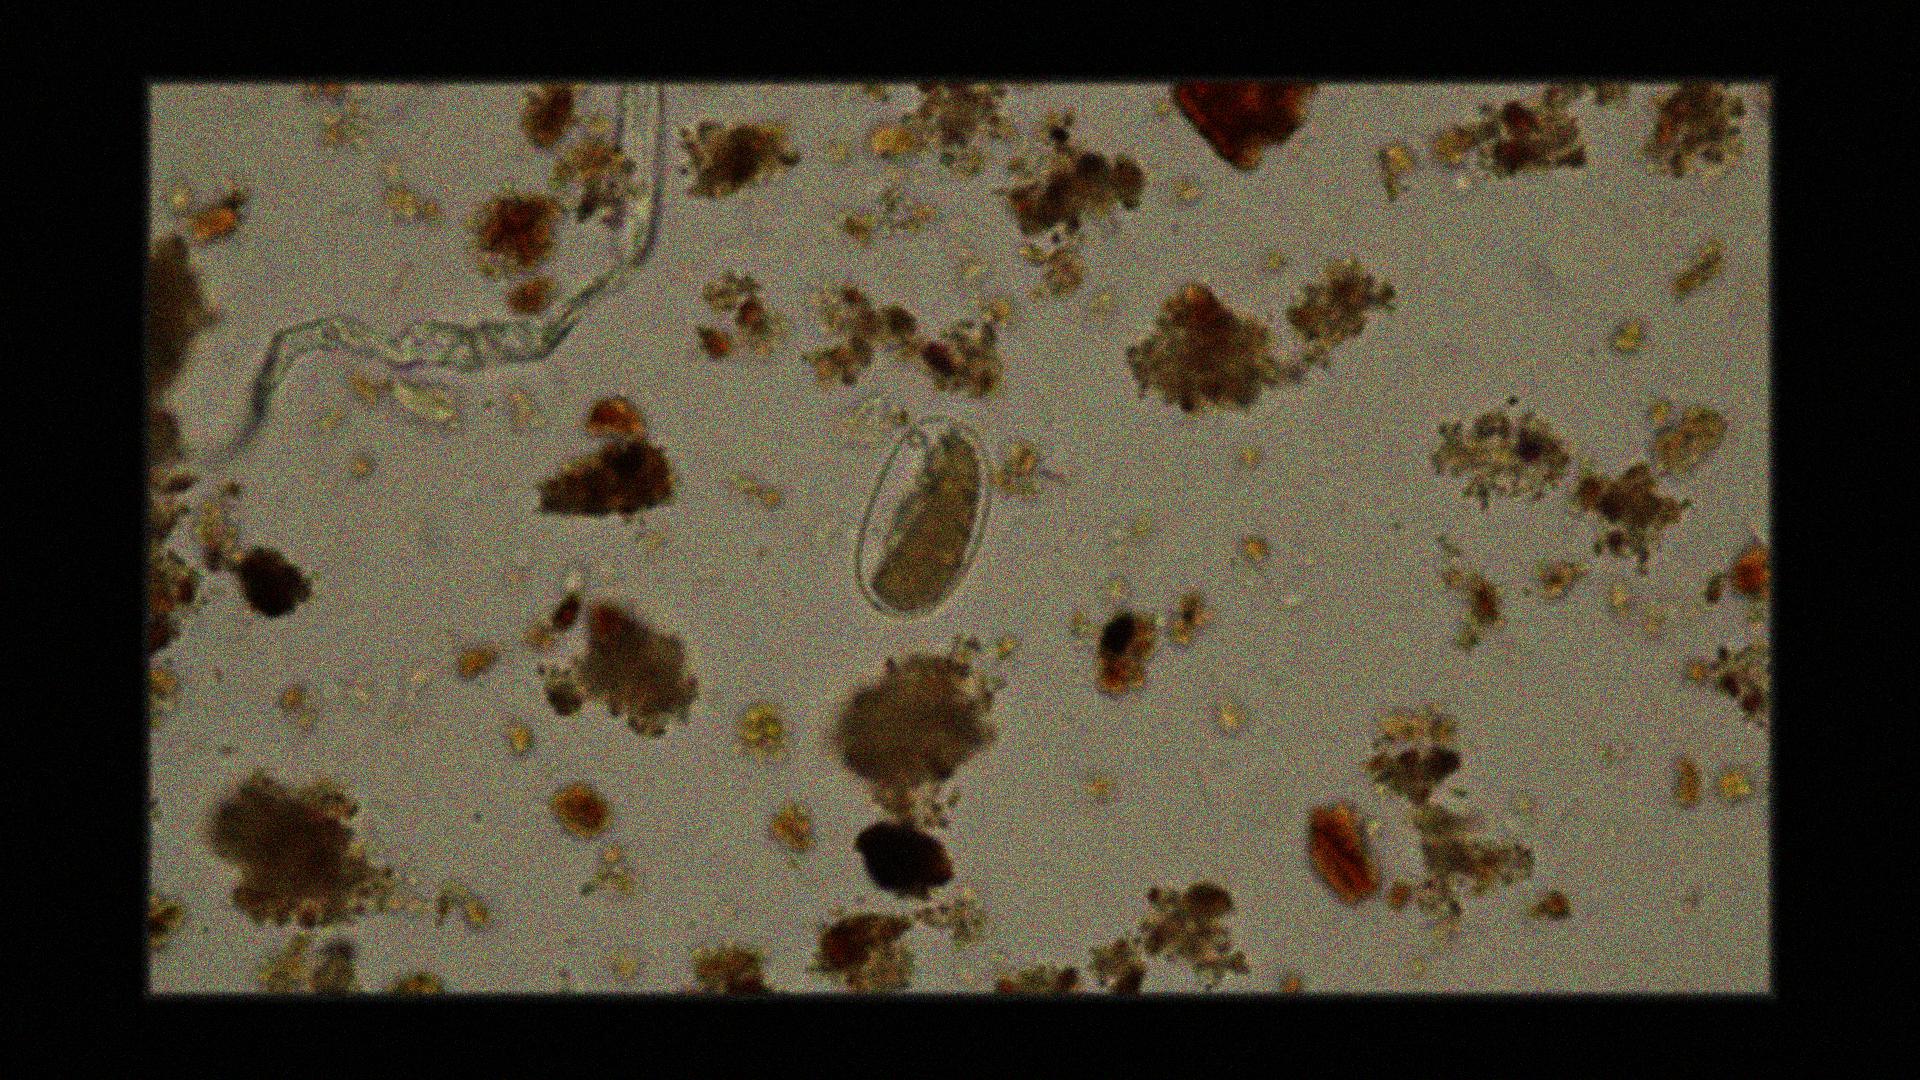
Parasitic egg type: Hookworm egg